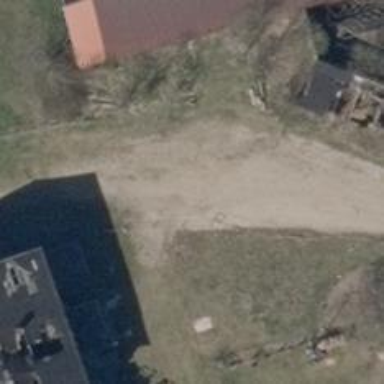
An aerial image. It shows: Driveway leading to service road.